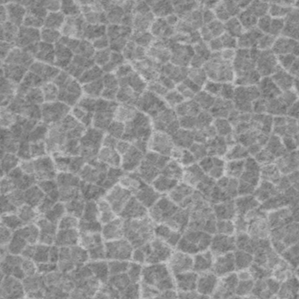
Label: frost